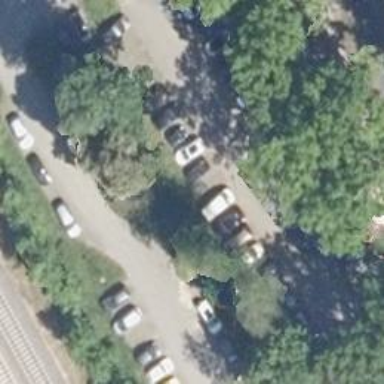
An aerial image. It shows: Park and ride parking facility with surface parking.